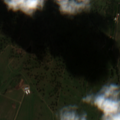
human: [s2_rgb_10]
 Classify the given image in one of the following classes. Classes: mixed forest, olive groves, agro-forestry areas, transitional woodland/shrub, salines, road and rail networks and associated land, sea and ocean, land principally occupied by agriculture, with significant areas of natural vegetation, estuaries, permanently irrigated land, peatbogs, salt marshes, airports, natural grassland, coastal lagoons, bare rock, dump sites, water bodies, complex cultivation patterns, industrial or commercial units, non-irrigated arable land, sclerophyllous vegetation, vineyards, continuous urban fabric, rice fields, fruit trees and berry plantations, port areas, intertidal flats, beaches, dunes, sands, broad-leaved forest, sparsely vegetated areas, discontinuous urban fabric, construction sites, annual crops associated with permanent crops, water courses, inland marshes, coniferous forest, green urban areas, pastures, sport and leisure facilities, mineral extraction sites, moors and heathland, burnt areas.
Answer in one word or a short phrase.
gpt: non-irrigated arable land, olive groves, agro-forestry areas